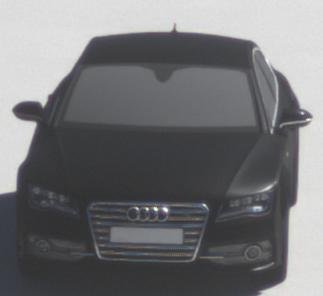
Make: Audi
Model: S7 Sportback cod
Detailed model: S7 (4G) Sportback
Model produced from: 2012/06
Model produced until: 2014/05
Doors: 5
Color: black
Road condition: dry road
Daytime: midday
Contrast: high contrast